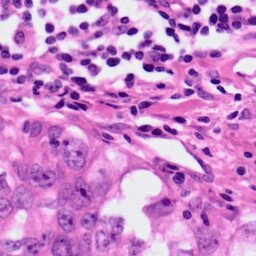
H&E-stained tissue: Lung